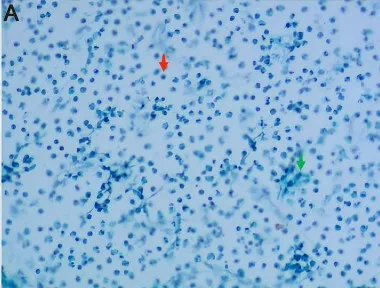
Cytological results of pleural fluid and alveolar lavage fluid by hematoxylin-eosin staining. (A,B) the pleural fluid Thinprep cytologic test showed inflammatory cells, with a small number of mesothelial cells and tissue cells, but no clear atypical tumor cells were observed.
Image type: pathology (h&e)